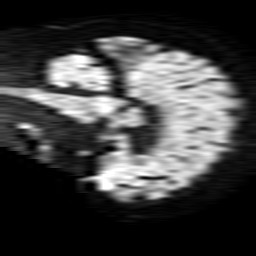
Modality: TRACE
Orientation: sagittal
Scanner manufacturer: philips
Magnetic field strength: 1.5 T
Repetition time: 3.877 s
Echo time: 0.09873 s